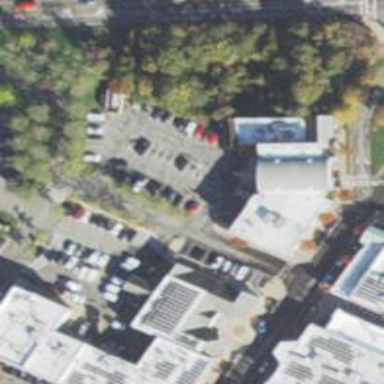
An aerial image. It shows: Parking space.